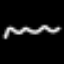
Label: squiggle